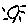
Label: sun